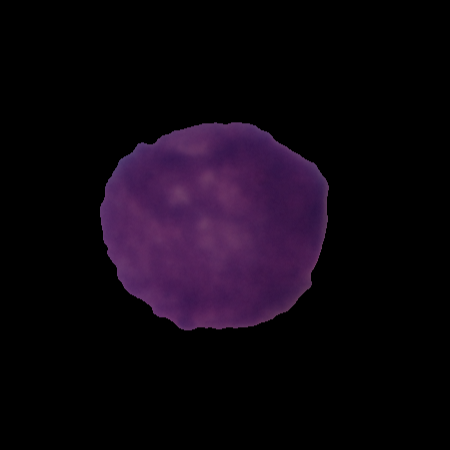
Label: cancer